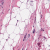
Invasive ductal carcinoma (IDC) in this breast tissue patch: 0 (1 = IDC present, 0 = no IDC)